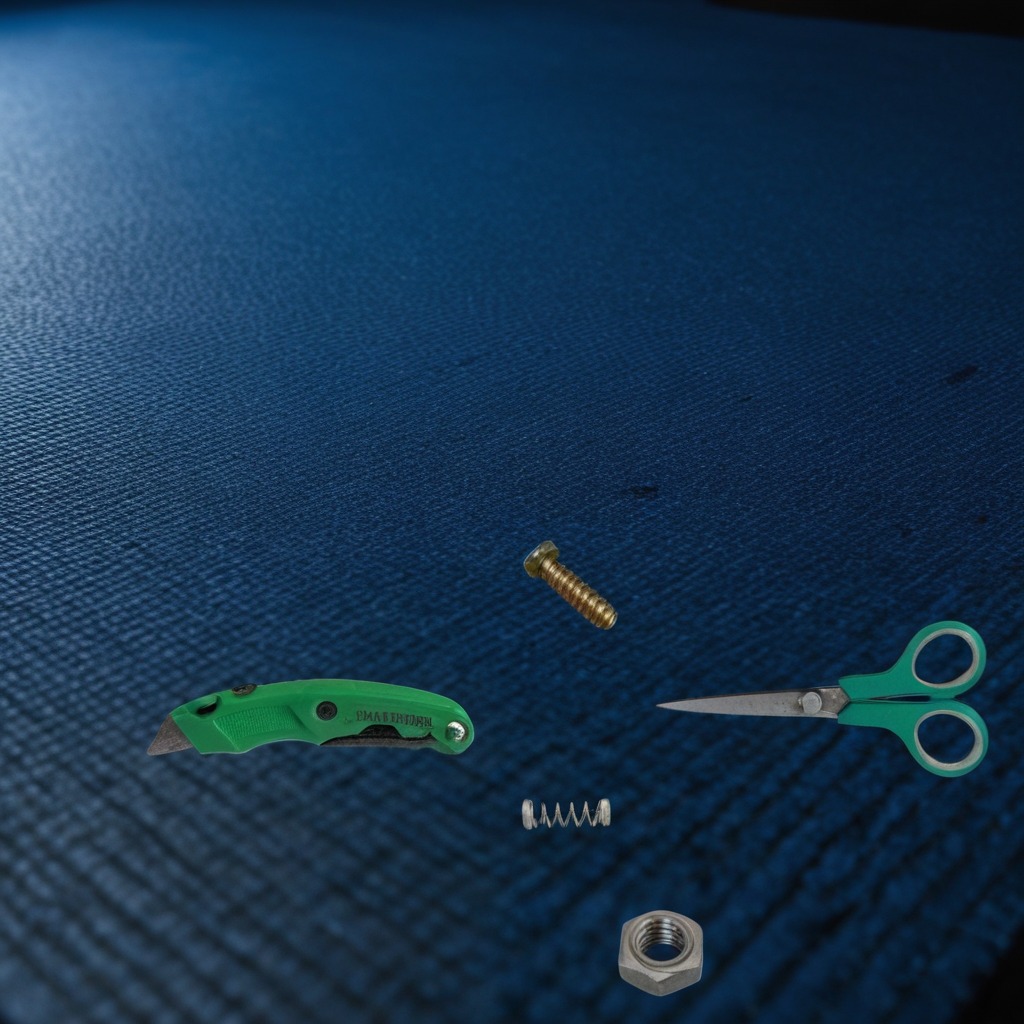
A utility knife, a metal machine screw, a coiled metal spring, a pair of scissors, and a metal nut are lying on a clean granite tabletop covered with a blue rubber mat inside a workshop at night.